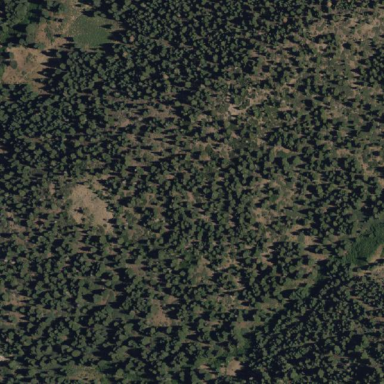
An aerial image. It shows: Abundant wood vegetation.